Question: With every change to an app icon there is the need to generate the proper icon sizes for Xcode. I've always been looking for an efficient way to generate those icons.
The following screen shows all those sizes needed:

I've gathered different sources and made a simple working script for everyone to share... so here you go - .
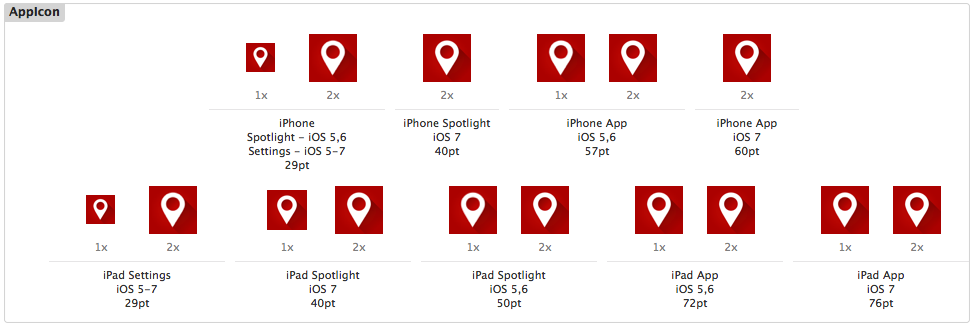
Answer: Here is a simple AppleScript for all of you... feel free to adapt and use it:
'''
on run
set f to choose file
processTheFiles({f})
end run
on open theFiles
processTheFiles(theFiles)
end open
on processTheFiles(theFiles)
tell application "Image Events" to launch
repeat with f in theFiles
set thisFile to f as text
-- iPhone
scaleAndSave(f, thisFile, 29 * 1, "-iPhone-29")
scaleAndSave(f, thisFile, 29 * 2, "-iPhone-29@2x")
scaleAndSave(f, thisFile, 40 * 2, "-iPhone-40@2x")
scaleAndSave(f, thisFile, 57 * 1, "-iPhone-57")
scaleAndSave(f, thisFile, 57 * 2, "-iPhone-57@2x")
scaleAndSave(f, thisFile, 60 * 2, "-iPhone-60@2x")
-- iPad
scaleAndSave(f, thisFile, 29 * 1, "-iPad-29")
scaleAndSave(f, thisFile, 29 * 2, "-iPad-29@2x")
scaleAndSave(f, thisFile, 40 * 1, "-iPad-40")
scaleAndSave(f, thisFile, 40 * 2, "-iPad-40@2x")
scaleAndSave(f, thisFile, 50 * 1, "-iPad-50")
scaleAndSave(f, thisFile, 50 * 2, "-iPad-50@2x")
scaleAndSave(f, thisFile, 72 * 1, "-iPad-72")
scaleAndSave(f, thisFile, 72 * 2, "-iPad-72@2x")
scaleAndSave(f, thisFile, 76 * 1, "-iPad-76")
scaleAndSave(f, thisFile, 76 * 2, "-iPad-76@2x")
end repeat
tell application "Image Events" to quit
end processTheFiles
on scaleAndSave(aPath, aFile, aSize, aName)
set savePath to text 1 thru -5 of aFile & aName & text -4 thru -1 of aFile
tell application "Image Events"
set a to open aPath
scale a to size aSize
save a in savePath
end tell
delay 0.2
end scaleAndSave
'''
Here is the same as a file... just download, save, double click and run: <URL>